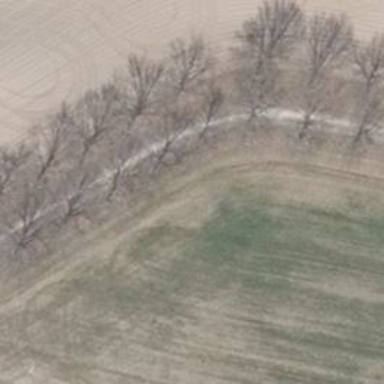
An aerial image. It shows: Deciduous broadleaved tree.